Field crop: tomato
Growth stage: 1
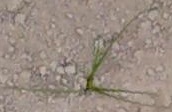
Species: cyperus